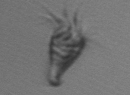
Label: Paratontonia_gracillima